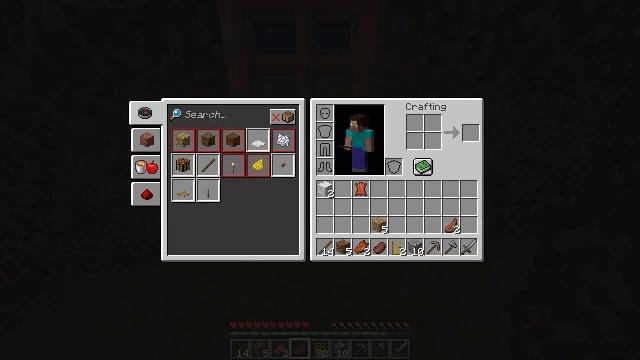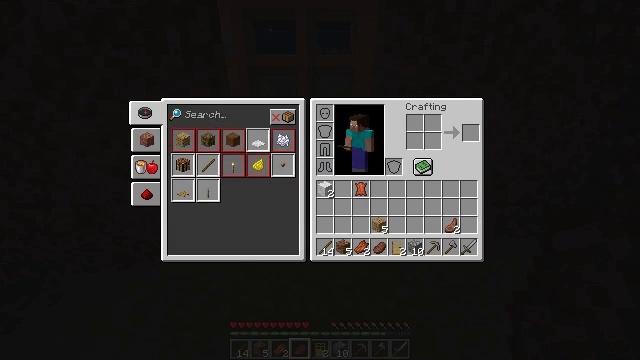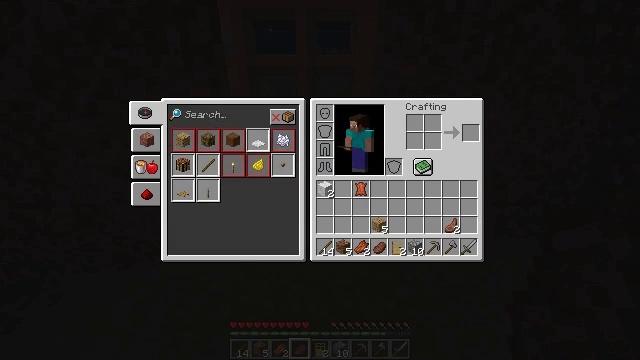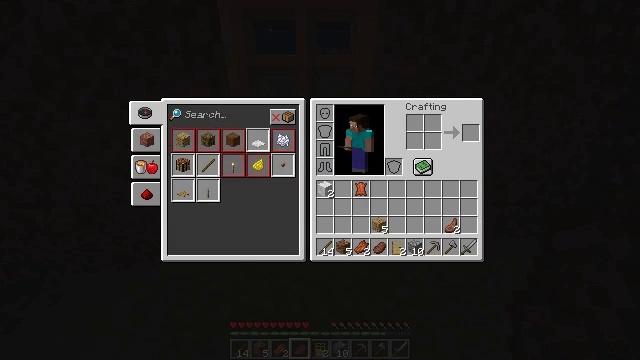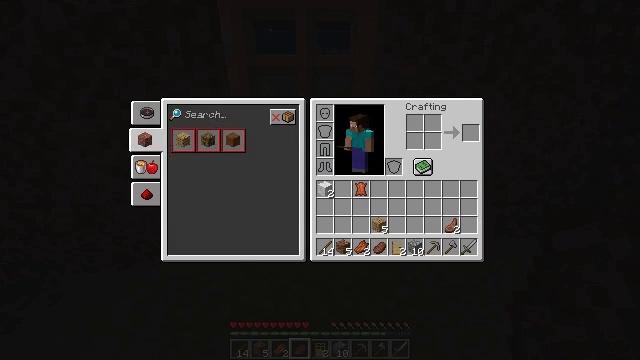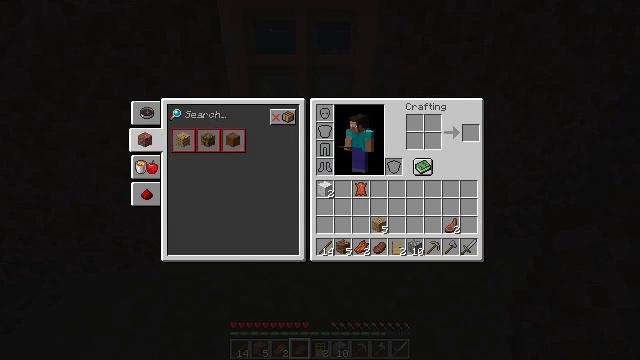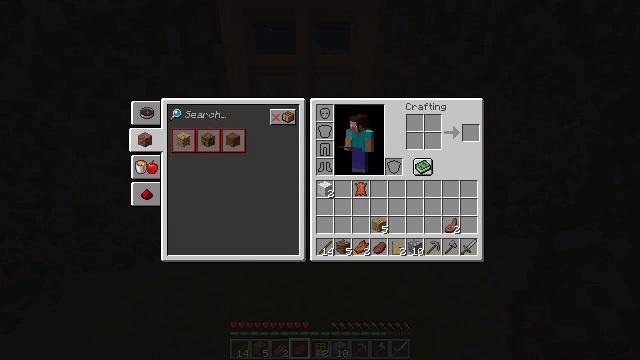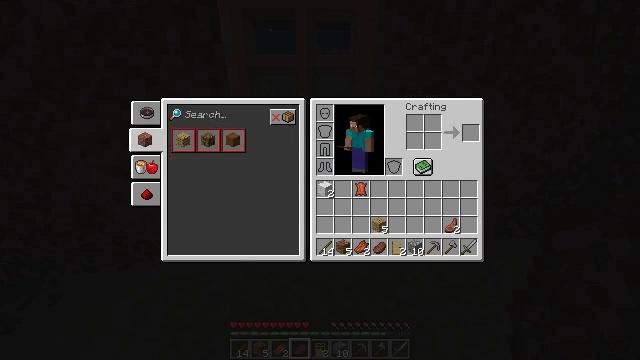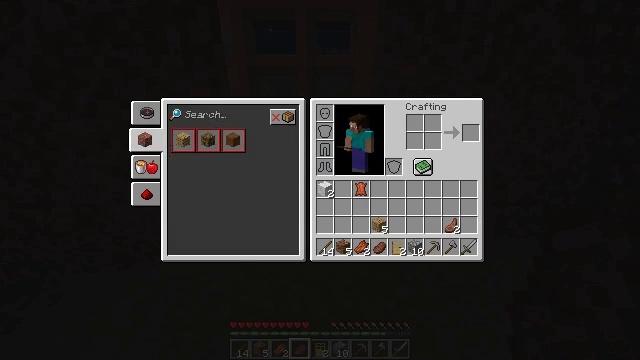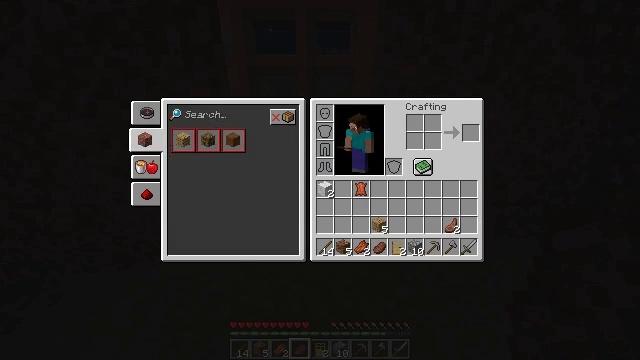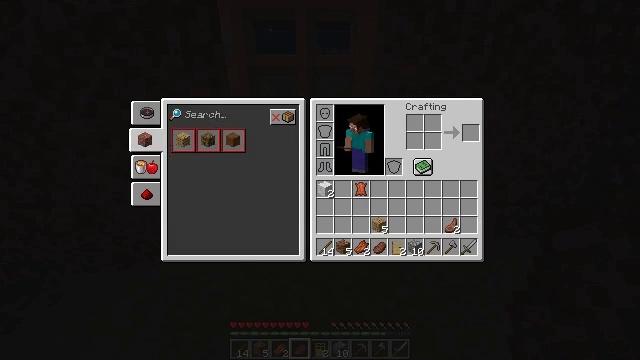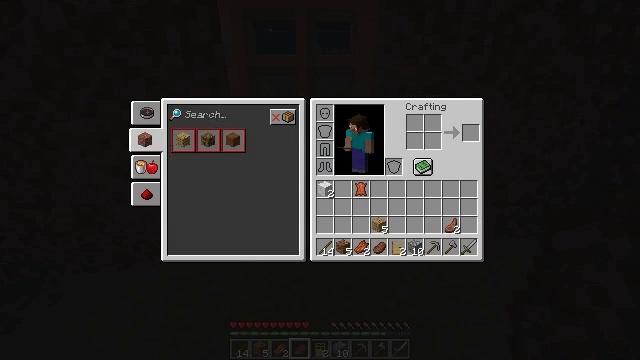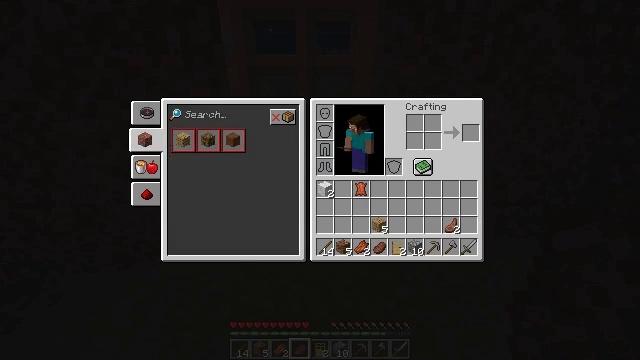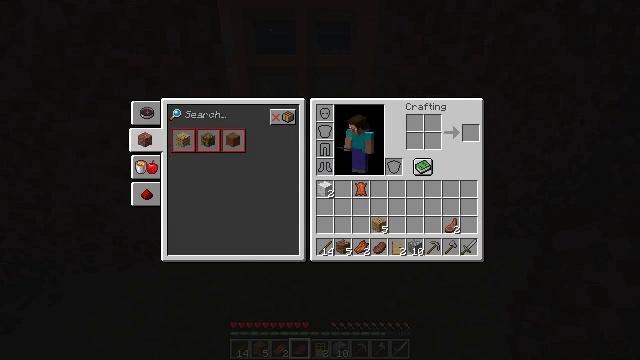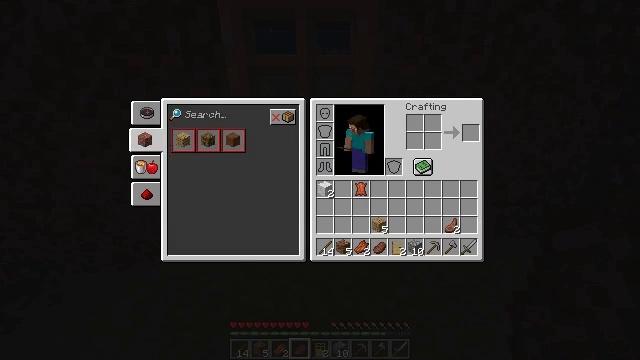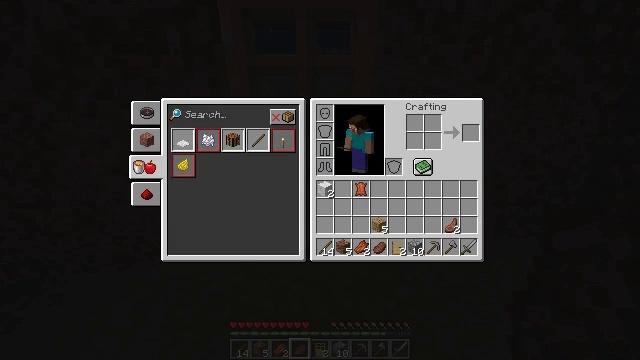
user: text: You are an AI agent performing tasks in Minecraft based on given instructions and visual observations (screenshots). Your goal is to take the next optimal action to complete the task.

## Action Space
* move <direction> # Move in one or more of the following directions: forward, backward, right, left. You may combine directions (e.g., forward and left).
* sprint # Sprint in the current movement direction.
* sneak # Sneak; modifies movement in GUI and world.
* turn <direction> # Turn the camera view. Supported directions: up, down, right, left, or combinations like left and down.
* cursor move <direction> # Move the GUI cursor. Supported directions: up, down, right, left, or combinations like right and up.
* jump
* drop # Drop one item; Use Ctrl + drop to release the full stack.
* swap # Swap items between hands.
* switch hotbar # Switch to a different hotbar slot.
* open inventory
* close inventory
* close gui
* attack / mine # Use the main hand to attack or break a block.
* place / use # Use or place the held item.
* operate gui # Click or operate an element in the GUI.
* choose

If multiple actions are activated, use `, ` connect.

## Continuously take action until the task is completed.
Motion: motion action
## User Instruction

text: Use the crafting table to create a stone hoe.
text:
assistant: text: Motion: no_op
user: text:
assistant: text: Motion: no_op
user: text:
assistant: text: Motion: no_op
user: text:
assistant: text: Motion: operate gui
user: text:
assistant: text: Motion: operate gui
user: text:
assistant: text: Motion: no_op
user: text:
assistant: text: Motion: no_op
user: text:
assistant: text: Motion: no_op
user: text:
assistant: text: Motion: no_op
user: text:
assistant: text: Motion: no_op
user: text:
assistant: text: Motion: no_op
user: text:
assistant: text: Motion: no_op
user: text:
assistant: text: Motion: no_op
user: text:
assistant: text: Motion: no_op
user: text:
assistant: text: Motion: operate gui
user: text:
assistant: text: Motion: operate gui
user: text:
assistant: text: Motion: operate gui
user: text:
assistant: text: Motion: no_op
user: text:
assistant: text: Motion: cursor move down
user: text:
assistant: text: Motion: no_op
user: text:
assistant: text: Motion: no_op
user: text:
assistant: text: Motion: no_op
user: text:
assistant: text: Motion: no_op
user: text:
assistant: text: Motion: operate gui
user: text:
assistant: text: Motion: operate gui
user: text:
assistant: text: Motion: no_op
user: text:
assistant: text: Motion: no_op
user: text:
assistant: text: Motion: no_op
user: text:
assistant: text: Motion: no_op
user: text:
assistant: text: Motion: no_op